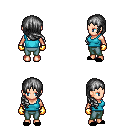
a pixel art fantasy rpg character, female body template, human, light skin, teal pirate shirt, teal pants, gray right-swept hairstyle, gold gloves, black slippers, four views (front, back, left, right), 2x2 character sprite sheet, small pixel art, hard edges, no anti-aliasing